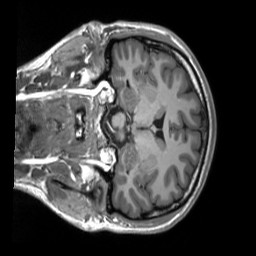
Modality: T1w
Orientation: coronal
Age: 24
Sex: female
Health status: healthy
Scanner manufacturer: siemens
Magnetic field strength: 3 T
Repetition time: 2.53 s
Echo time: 0.00219 s